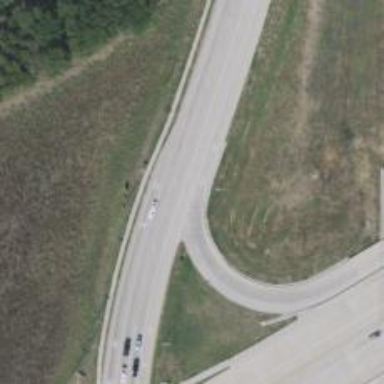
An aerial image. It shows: Secondary link road.